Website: lowes
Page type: customer-info-address
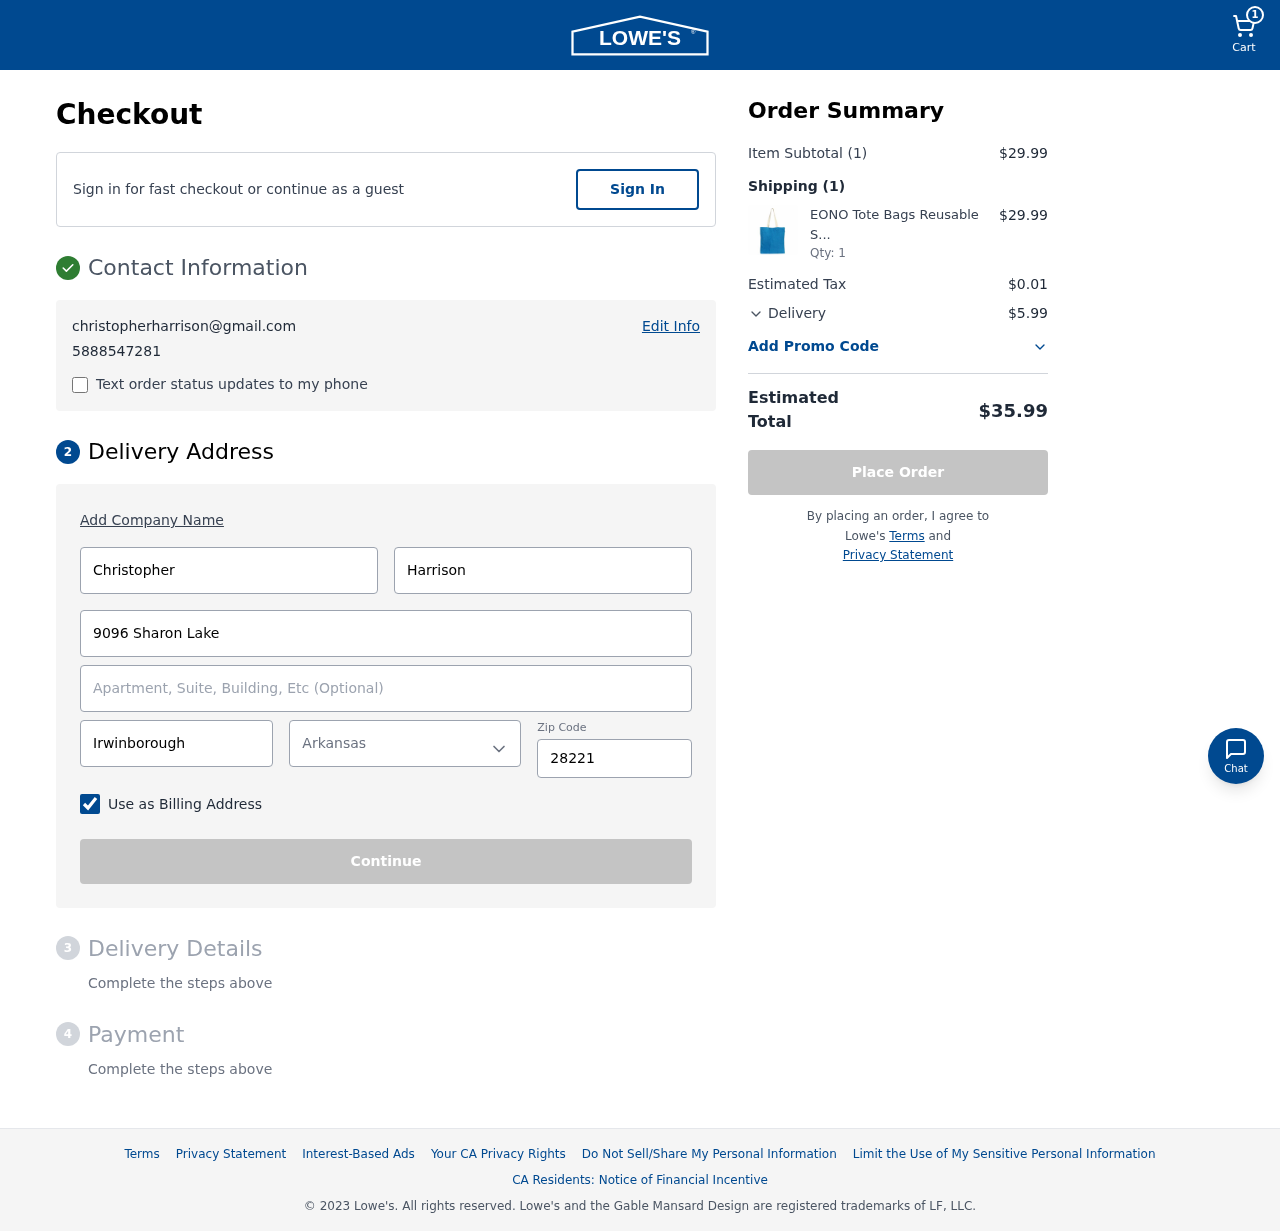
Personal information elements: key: PII_CITY
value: Irwinborough
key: PII_EMAIL
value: christopherharrison@gmail.com
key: PII_FIRSTNAME
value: Christopher
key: PII_LASTNAME
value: Harrison
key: PII_PHONE
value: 5888547281
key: PII_POSTCODE
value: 28221
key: PII_STATE
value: Arkansas
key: PII_STREET
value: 9096 Sharon Lake
Product elements: key: PRODUCT1_NAME
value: EONO Tote Bags Reusable Shopping Bag Eco-Friendly Recycled Cotton Fabric Handbag Grocery Shoulder Pl
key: PRODUCT1_QUANTITY
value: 1
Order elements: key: ORDER_NUM_ITEMS
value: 1
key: ORDER_SUBTOTAL
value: $29.99
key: ORDER_NUM_ITEMS2
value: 1
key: ORDER_SUBTOTAL2
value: $29.99
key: ORDER_TAX
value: $0.01
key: ORDER_SHIPPING_COST
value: $5.99
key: ORDER_TOTAL
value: $35.99